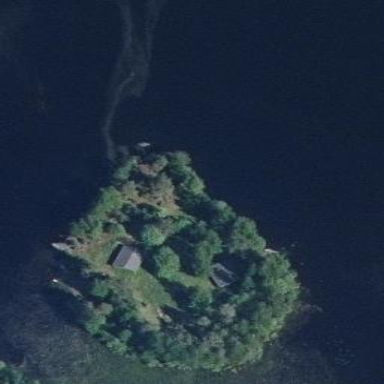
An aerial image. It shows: Islet.